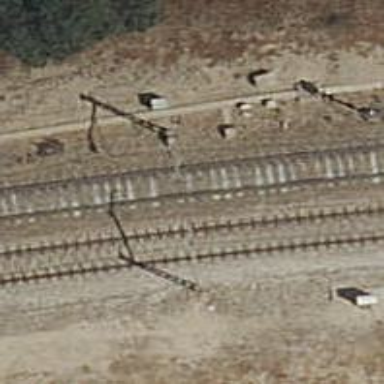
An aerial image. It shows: Railway with electrified contact lines.